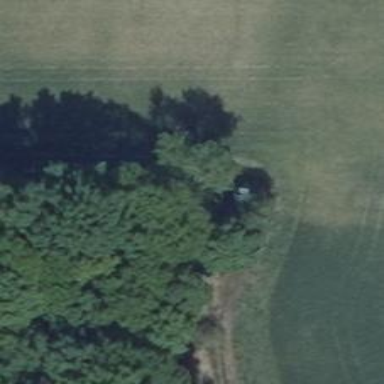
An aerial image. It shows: Hunting stand.